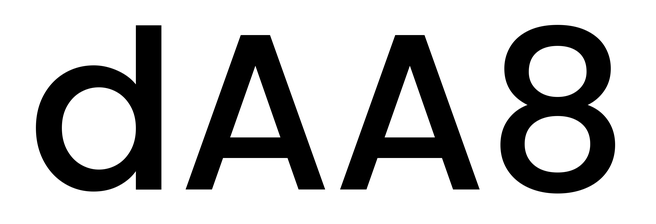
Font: Poppins-Medium